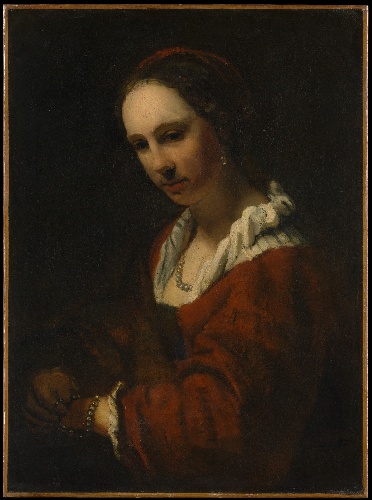
Title: Young Woman with a Pearl Necklace
Artist: Willem Drost
Artist bio: Dutch, late 17th or early 18th century
Object type: Painting
Classification: Paintings
Medium: Oil on canvas
Dimensions: 33 1/8 x 24 1/2 in. (84.1 x 62.2 cm)
Department: European Paintings
Credit line: Bequest of Benjamin Altman, 1913
Accession year: 1914
Repository: Metropolitan Museum of Art, New York, NY
Tags: Necklaces|Portraits|Women